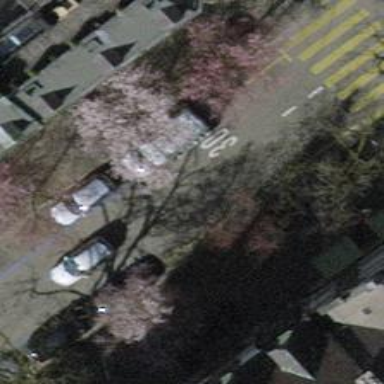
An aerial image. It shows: Motorcycle parking facility.